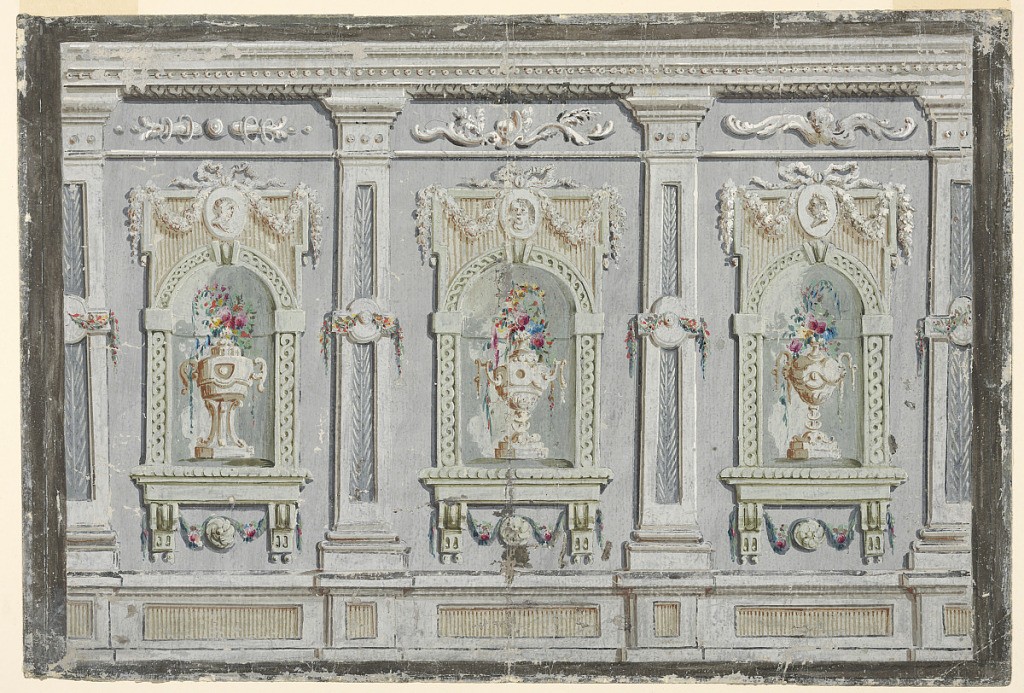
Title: Design for a Wall
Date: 1790-1800
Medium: Gouache
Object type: Drawing
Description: A niche in each bay contains a vase with flowers and topped by a medallion and garlands. Three alternative designs are suggested for the decoration of the frieze.